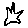
Label: star